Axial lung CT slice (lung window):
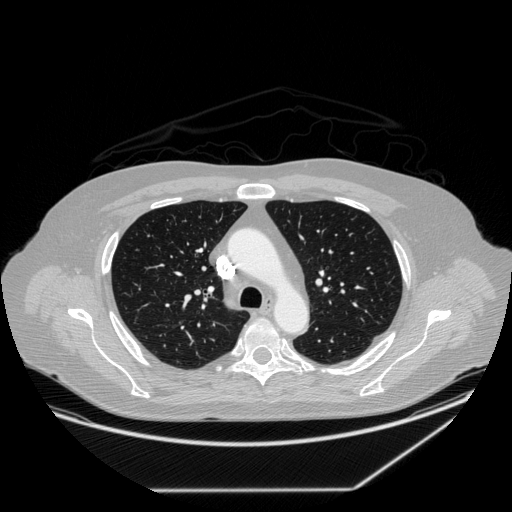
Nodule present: no